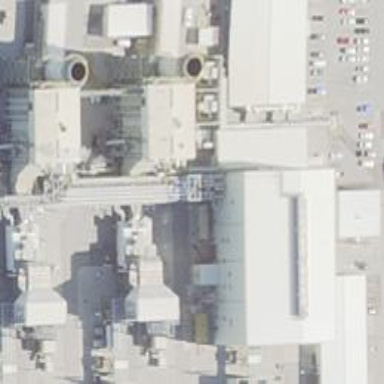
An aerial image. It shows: Gas turbine generator powered by gas.